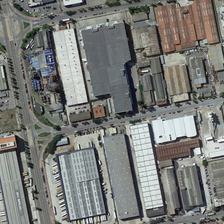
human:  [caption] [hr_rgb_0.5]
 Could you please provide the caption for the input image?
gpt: a lot of industrial zones along the lake .

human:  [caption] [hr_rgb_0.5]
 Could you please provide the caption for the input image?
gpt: many buildings are in an industrial area .

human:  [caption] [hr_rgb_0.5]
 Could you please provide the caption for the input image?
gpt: many buildings are in an industrial area .

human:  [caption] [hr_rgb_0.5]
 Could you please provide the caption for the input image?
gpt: the houses in the industrial area are blue and yellow .

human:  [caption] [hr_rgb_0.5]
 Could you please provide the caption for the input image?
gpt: a lot of industrial zones along the lake .